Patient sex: F
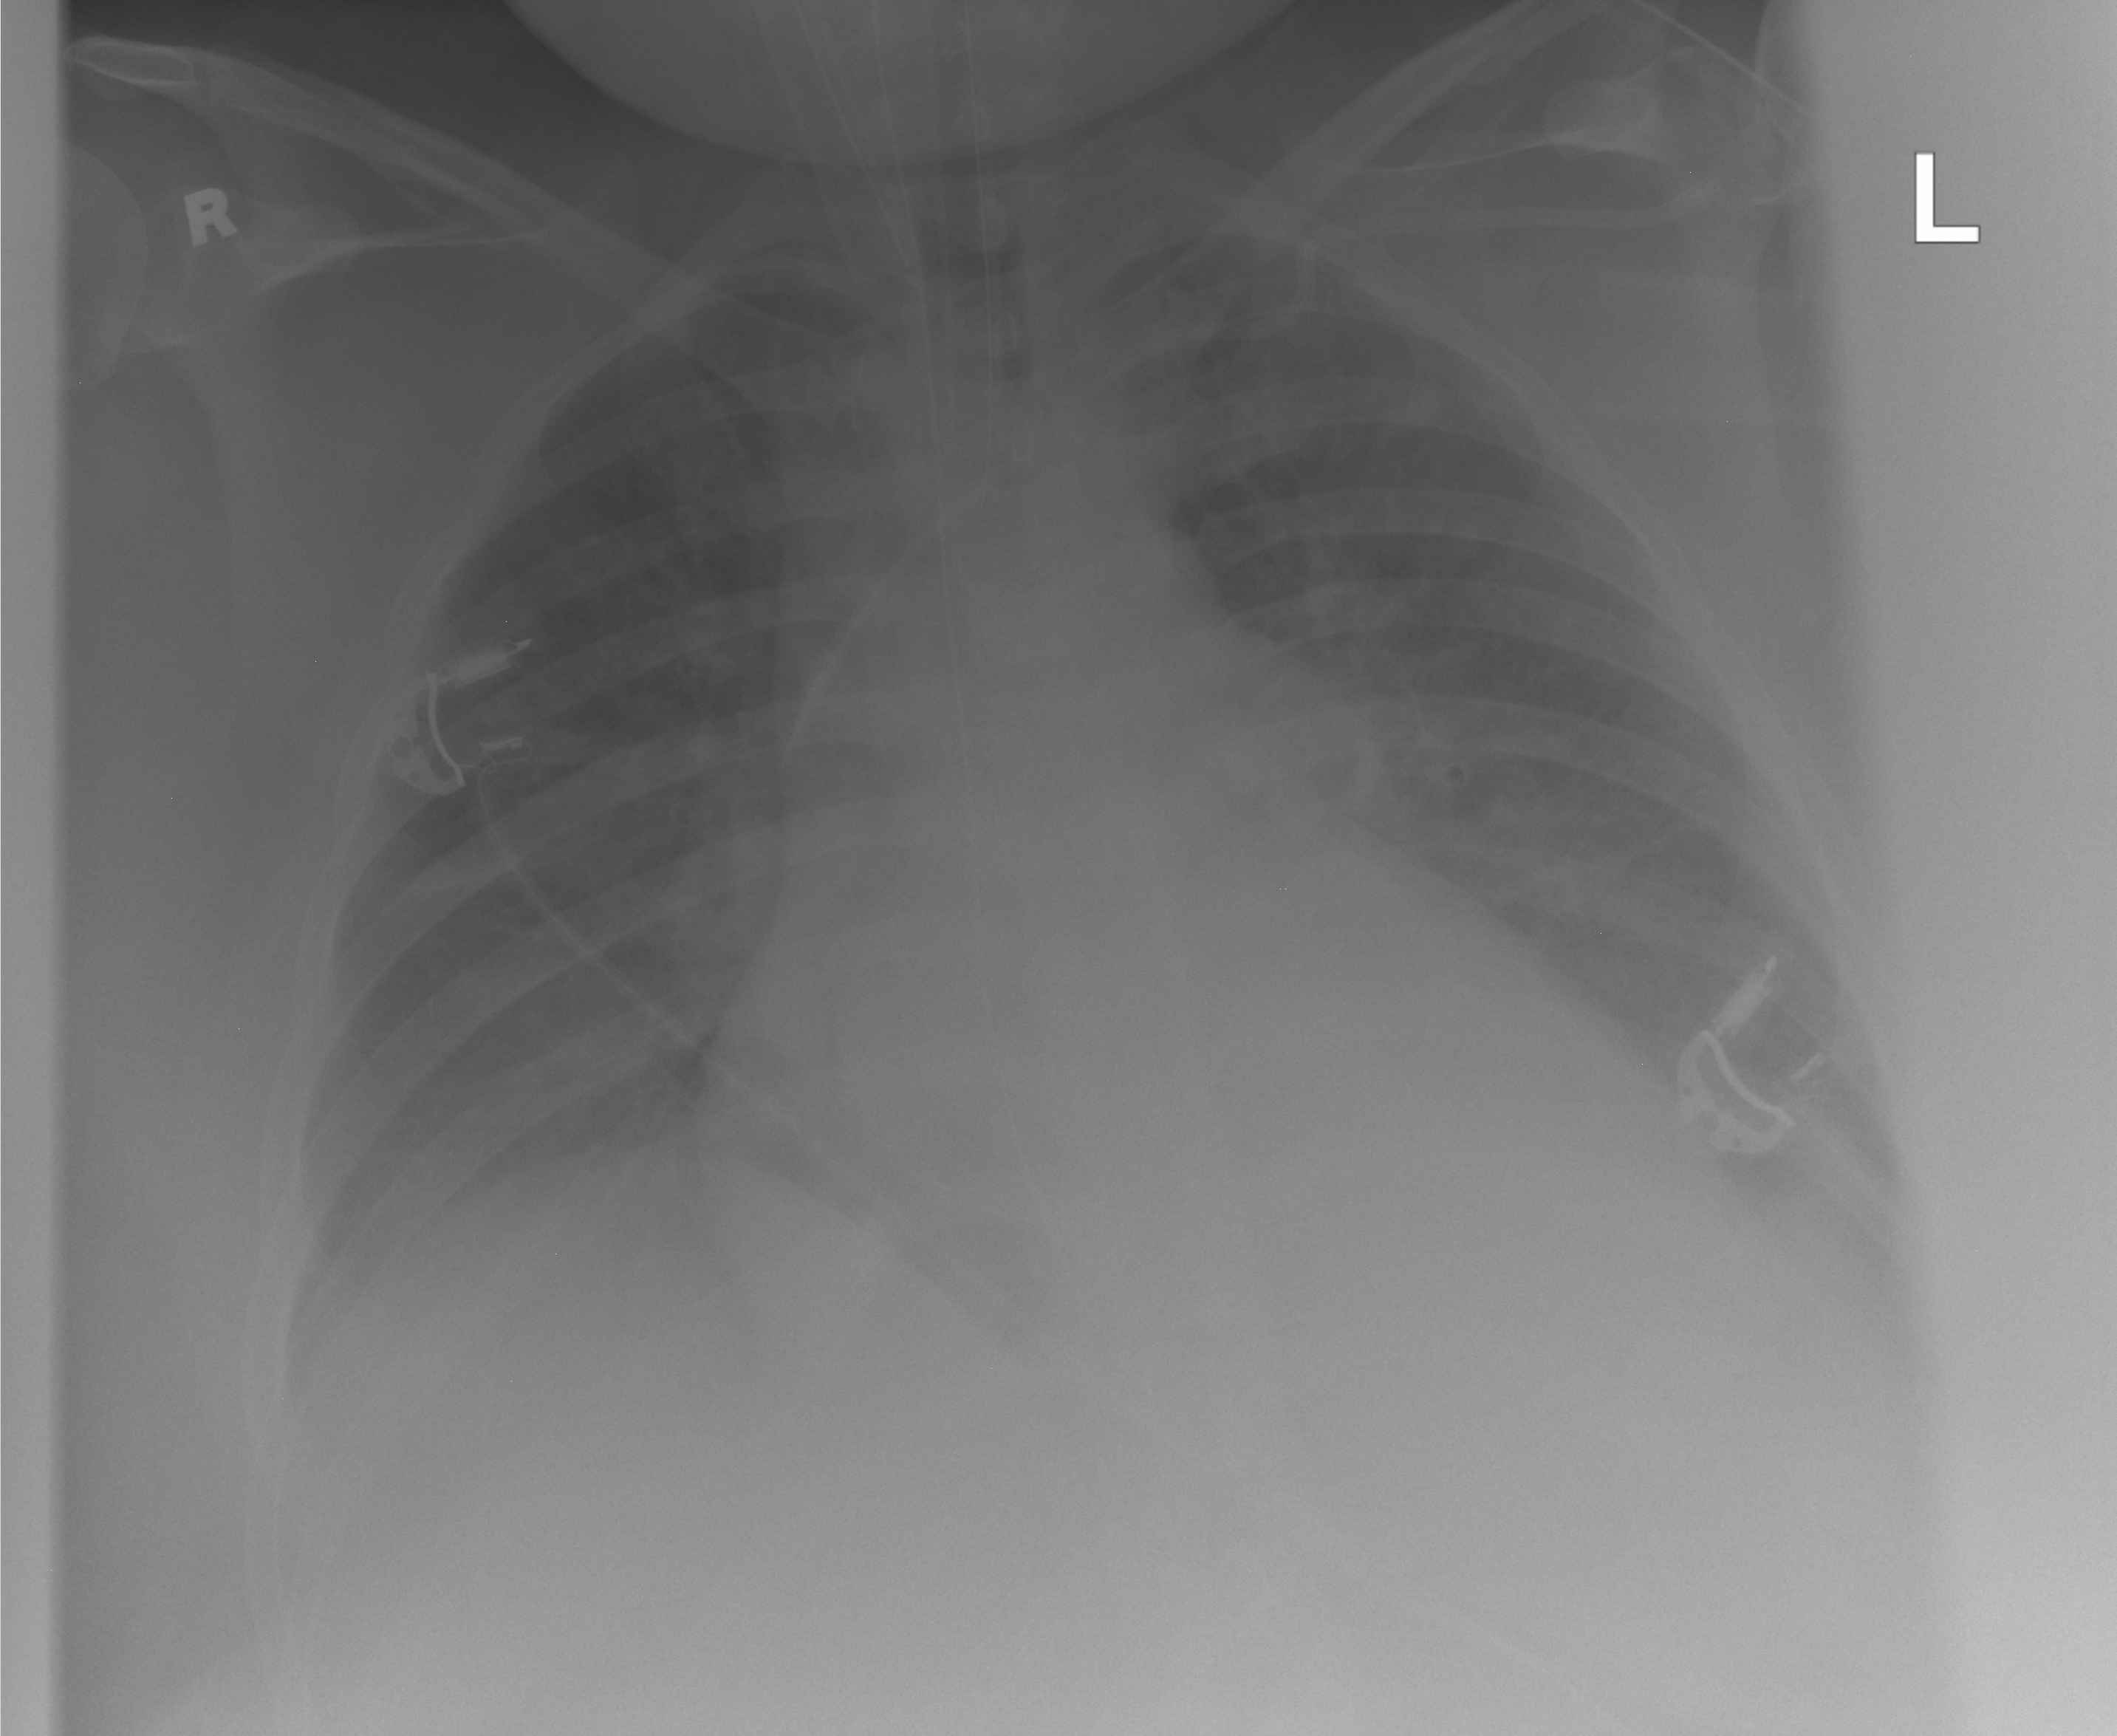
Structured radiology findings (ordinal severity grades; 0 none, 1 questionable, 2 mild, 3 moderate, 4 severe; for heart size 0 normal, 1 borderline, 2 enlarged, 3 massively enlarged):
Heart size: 1
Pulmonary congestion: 0
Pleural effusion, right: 1
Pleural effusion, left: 2
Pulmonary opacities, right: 0
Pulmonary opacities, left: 0
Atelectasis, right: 0
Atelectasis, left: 2